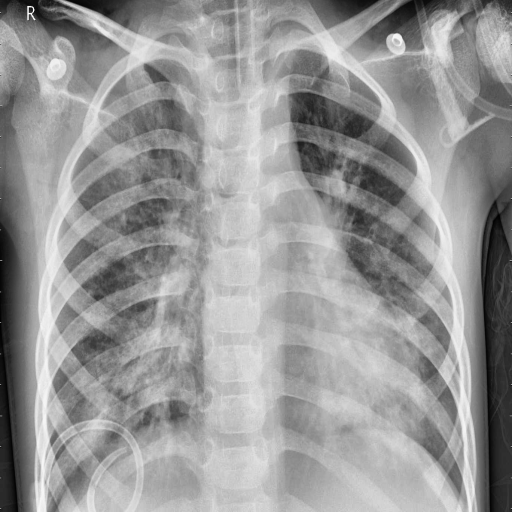
Finding: PNEUMONIA